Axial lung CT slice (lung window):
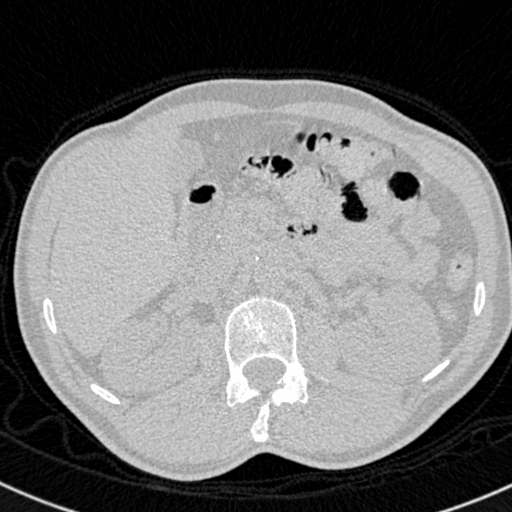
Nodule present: no